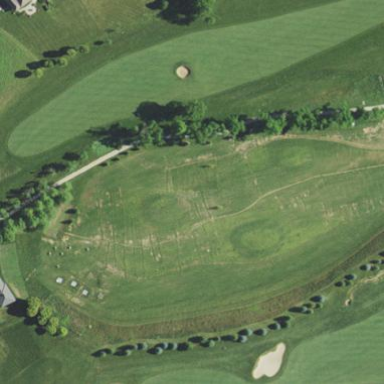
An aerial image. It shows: Golf fairway surrounded by grass.